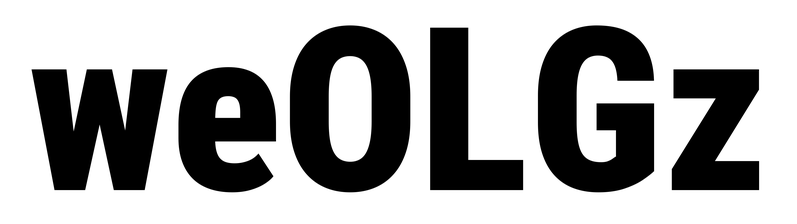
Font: Roboto_Condensed_Black